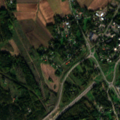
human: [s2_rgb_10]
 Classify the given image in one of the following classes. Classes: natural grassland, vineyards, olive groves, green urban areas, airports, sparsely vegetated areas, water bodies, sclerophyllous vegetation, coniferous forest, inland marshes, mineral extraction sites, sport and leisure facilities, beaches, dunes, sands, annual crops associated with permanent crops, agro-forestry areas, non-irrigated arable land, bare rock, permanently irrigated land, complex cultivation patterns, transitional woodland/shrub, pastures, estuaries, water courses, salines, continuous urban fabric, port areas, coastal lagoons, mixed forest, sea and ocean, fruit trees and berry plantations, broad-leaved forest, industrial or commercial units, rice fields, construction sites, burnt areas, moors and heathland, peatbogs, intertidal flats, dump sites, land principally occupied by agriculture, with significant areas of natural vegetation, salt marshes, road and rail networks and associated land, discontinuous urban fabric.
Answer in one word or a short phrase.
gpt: discontinuous urban fabric, non-irrigated arable land, coniferous forest, mixed forest